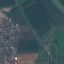
Land use / land cover: Highway